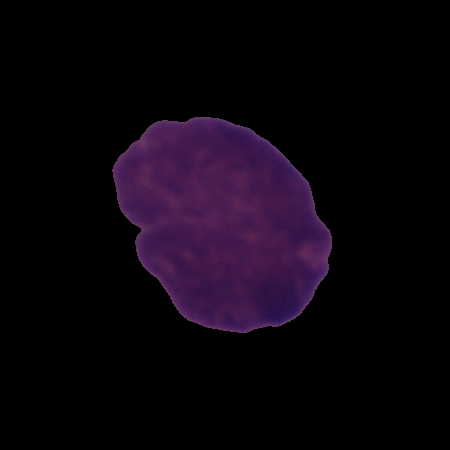
Label: cancer